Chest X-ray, PA view. Patient: 31 years old, sex F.
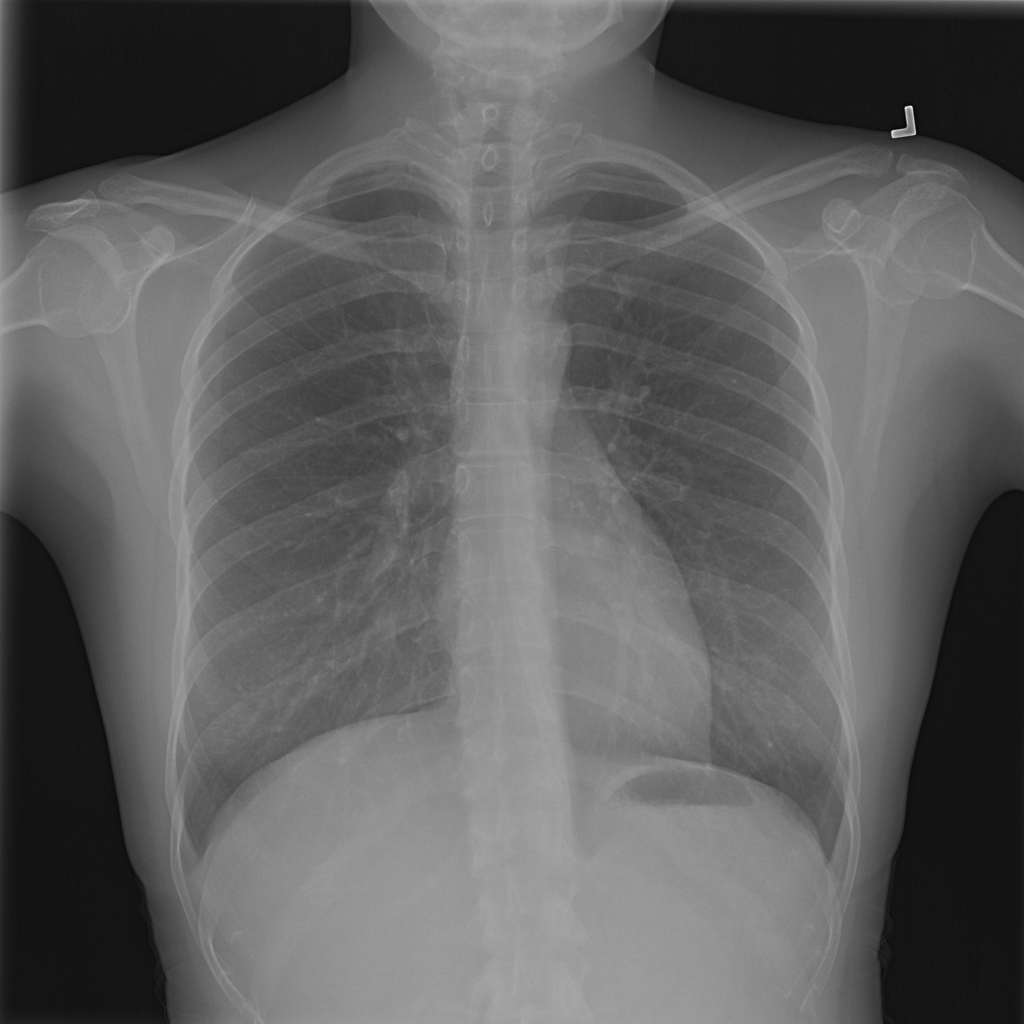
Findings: No Finding